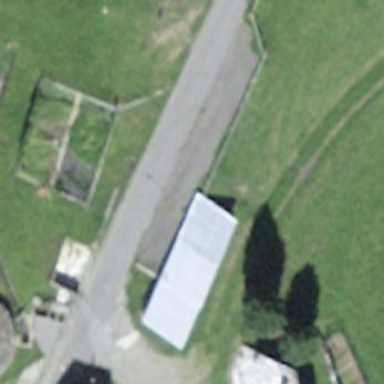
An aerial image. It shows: Shed building.